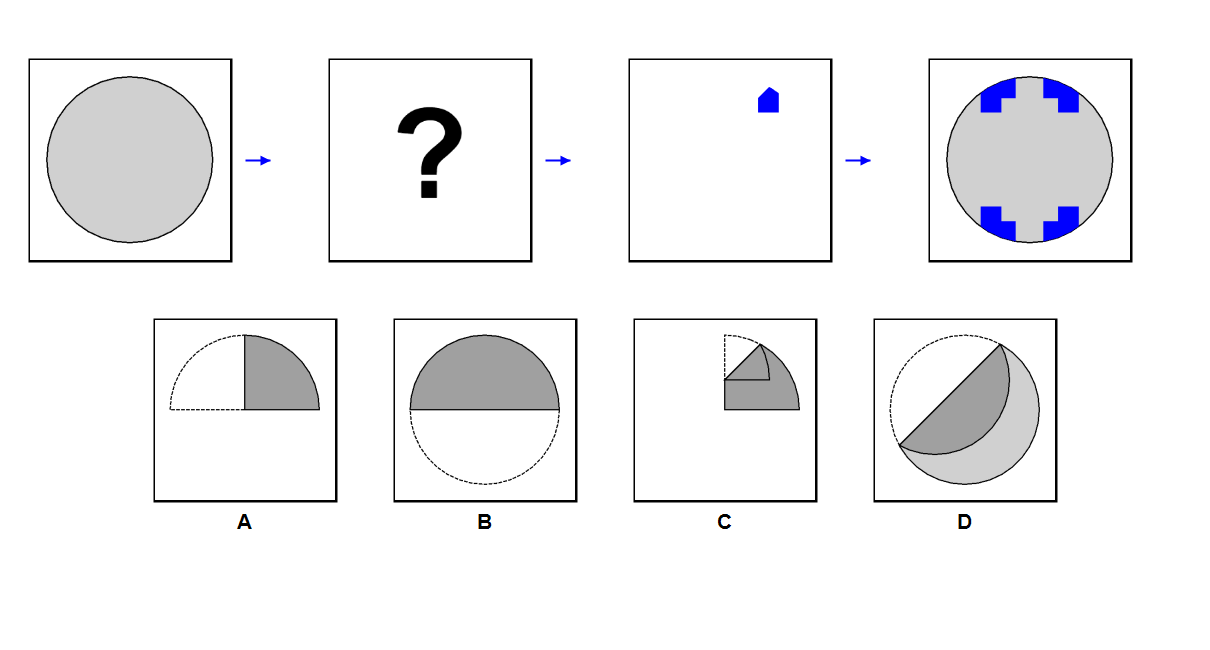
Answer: D